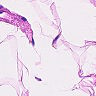
Metastatic tissue present: no